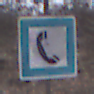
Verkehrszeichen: Fernsprecher
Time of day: Midday
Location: Outdoor (Nature)
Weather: Overcast
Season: Autumn
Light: Natural